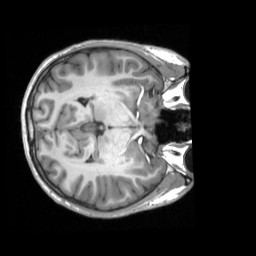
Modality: T1w
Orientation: axial
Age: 19
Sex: male
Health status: ill
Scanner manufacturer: siemens
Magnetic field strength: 3 T
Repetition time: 2.3 s
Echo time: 0.00201 s